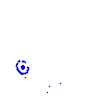
Particle: proton